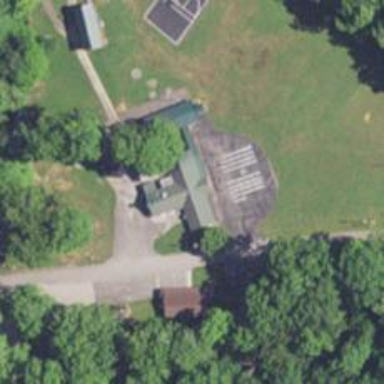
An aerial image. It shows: Summer camp located in leisure land.